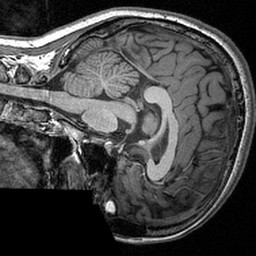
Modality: T1w
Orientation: sagittal
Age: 22
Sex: female
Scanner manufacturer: siemens
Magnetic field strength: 3 T
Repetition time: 2.53 s
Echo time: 0.00309 s